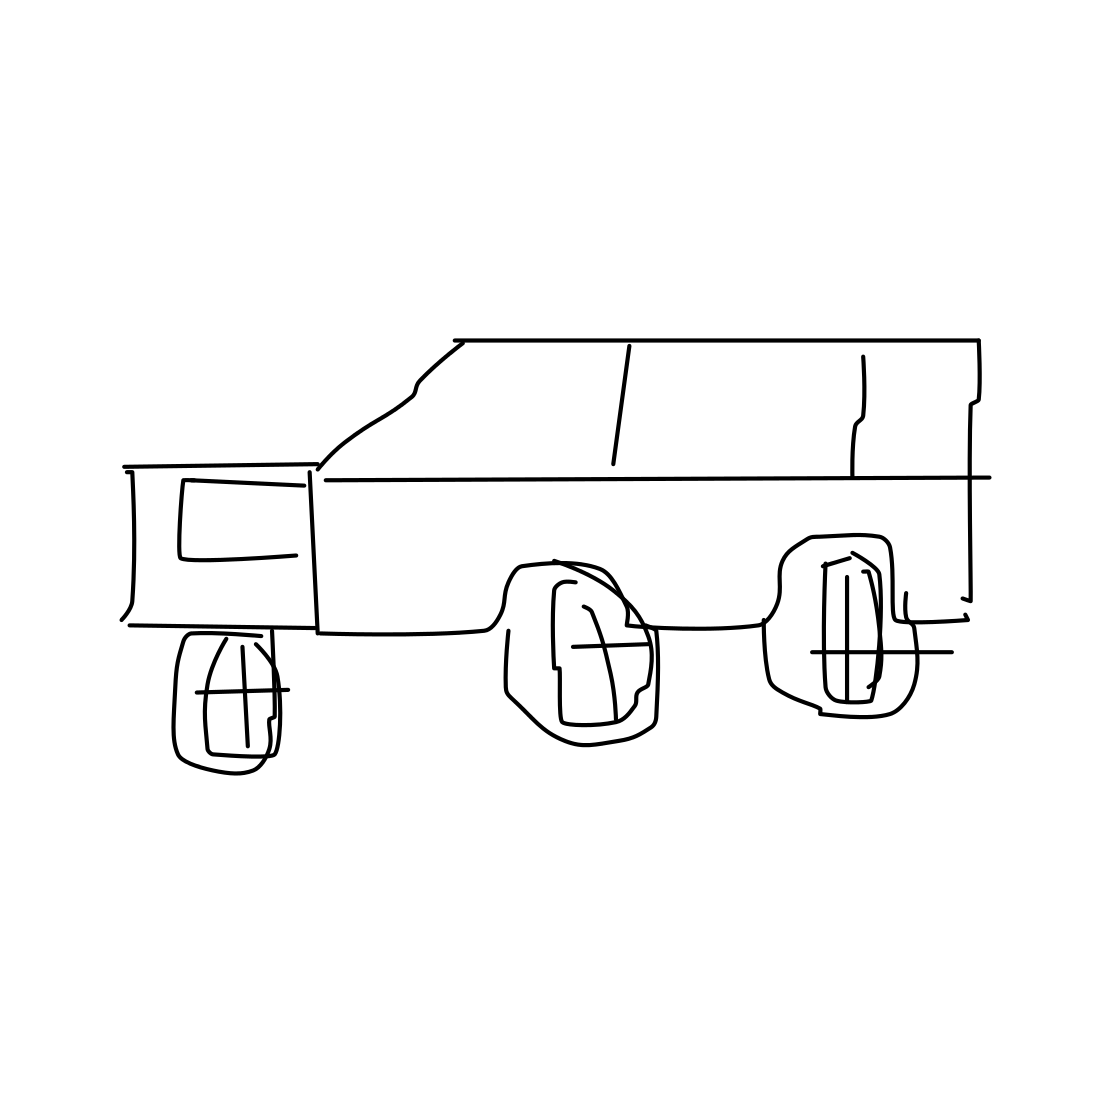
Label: truck